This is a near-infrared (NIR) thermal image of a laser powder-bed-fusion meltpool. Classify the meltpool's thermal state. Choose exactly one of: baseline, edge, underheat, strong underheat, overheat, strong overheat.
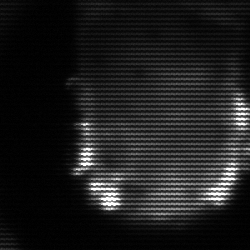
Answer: baseline